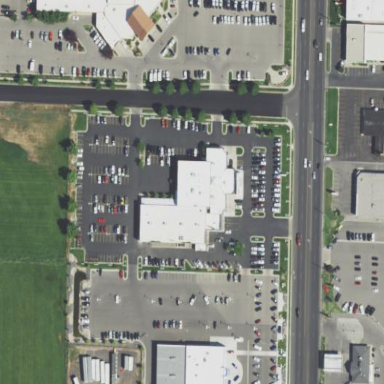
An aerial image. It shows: Car shop building.